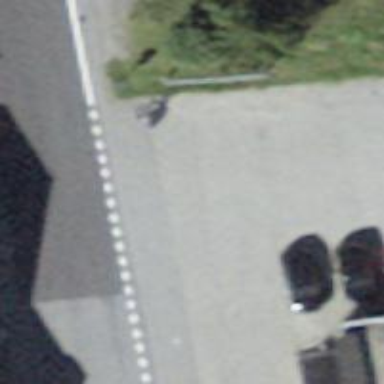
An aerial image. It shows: Unmarked crossing on asphalt footway.